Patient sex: F
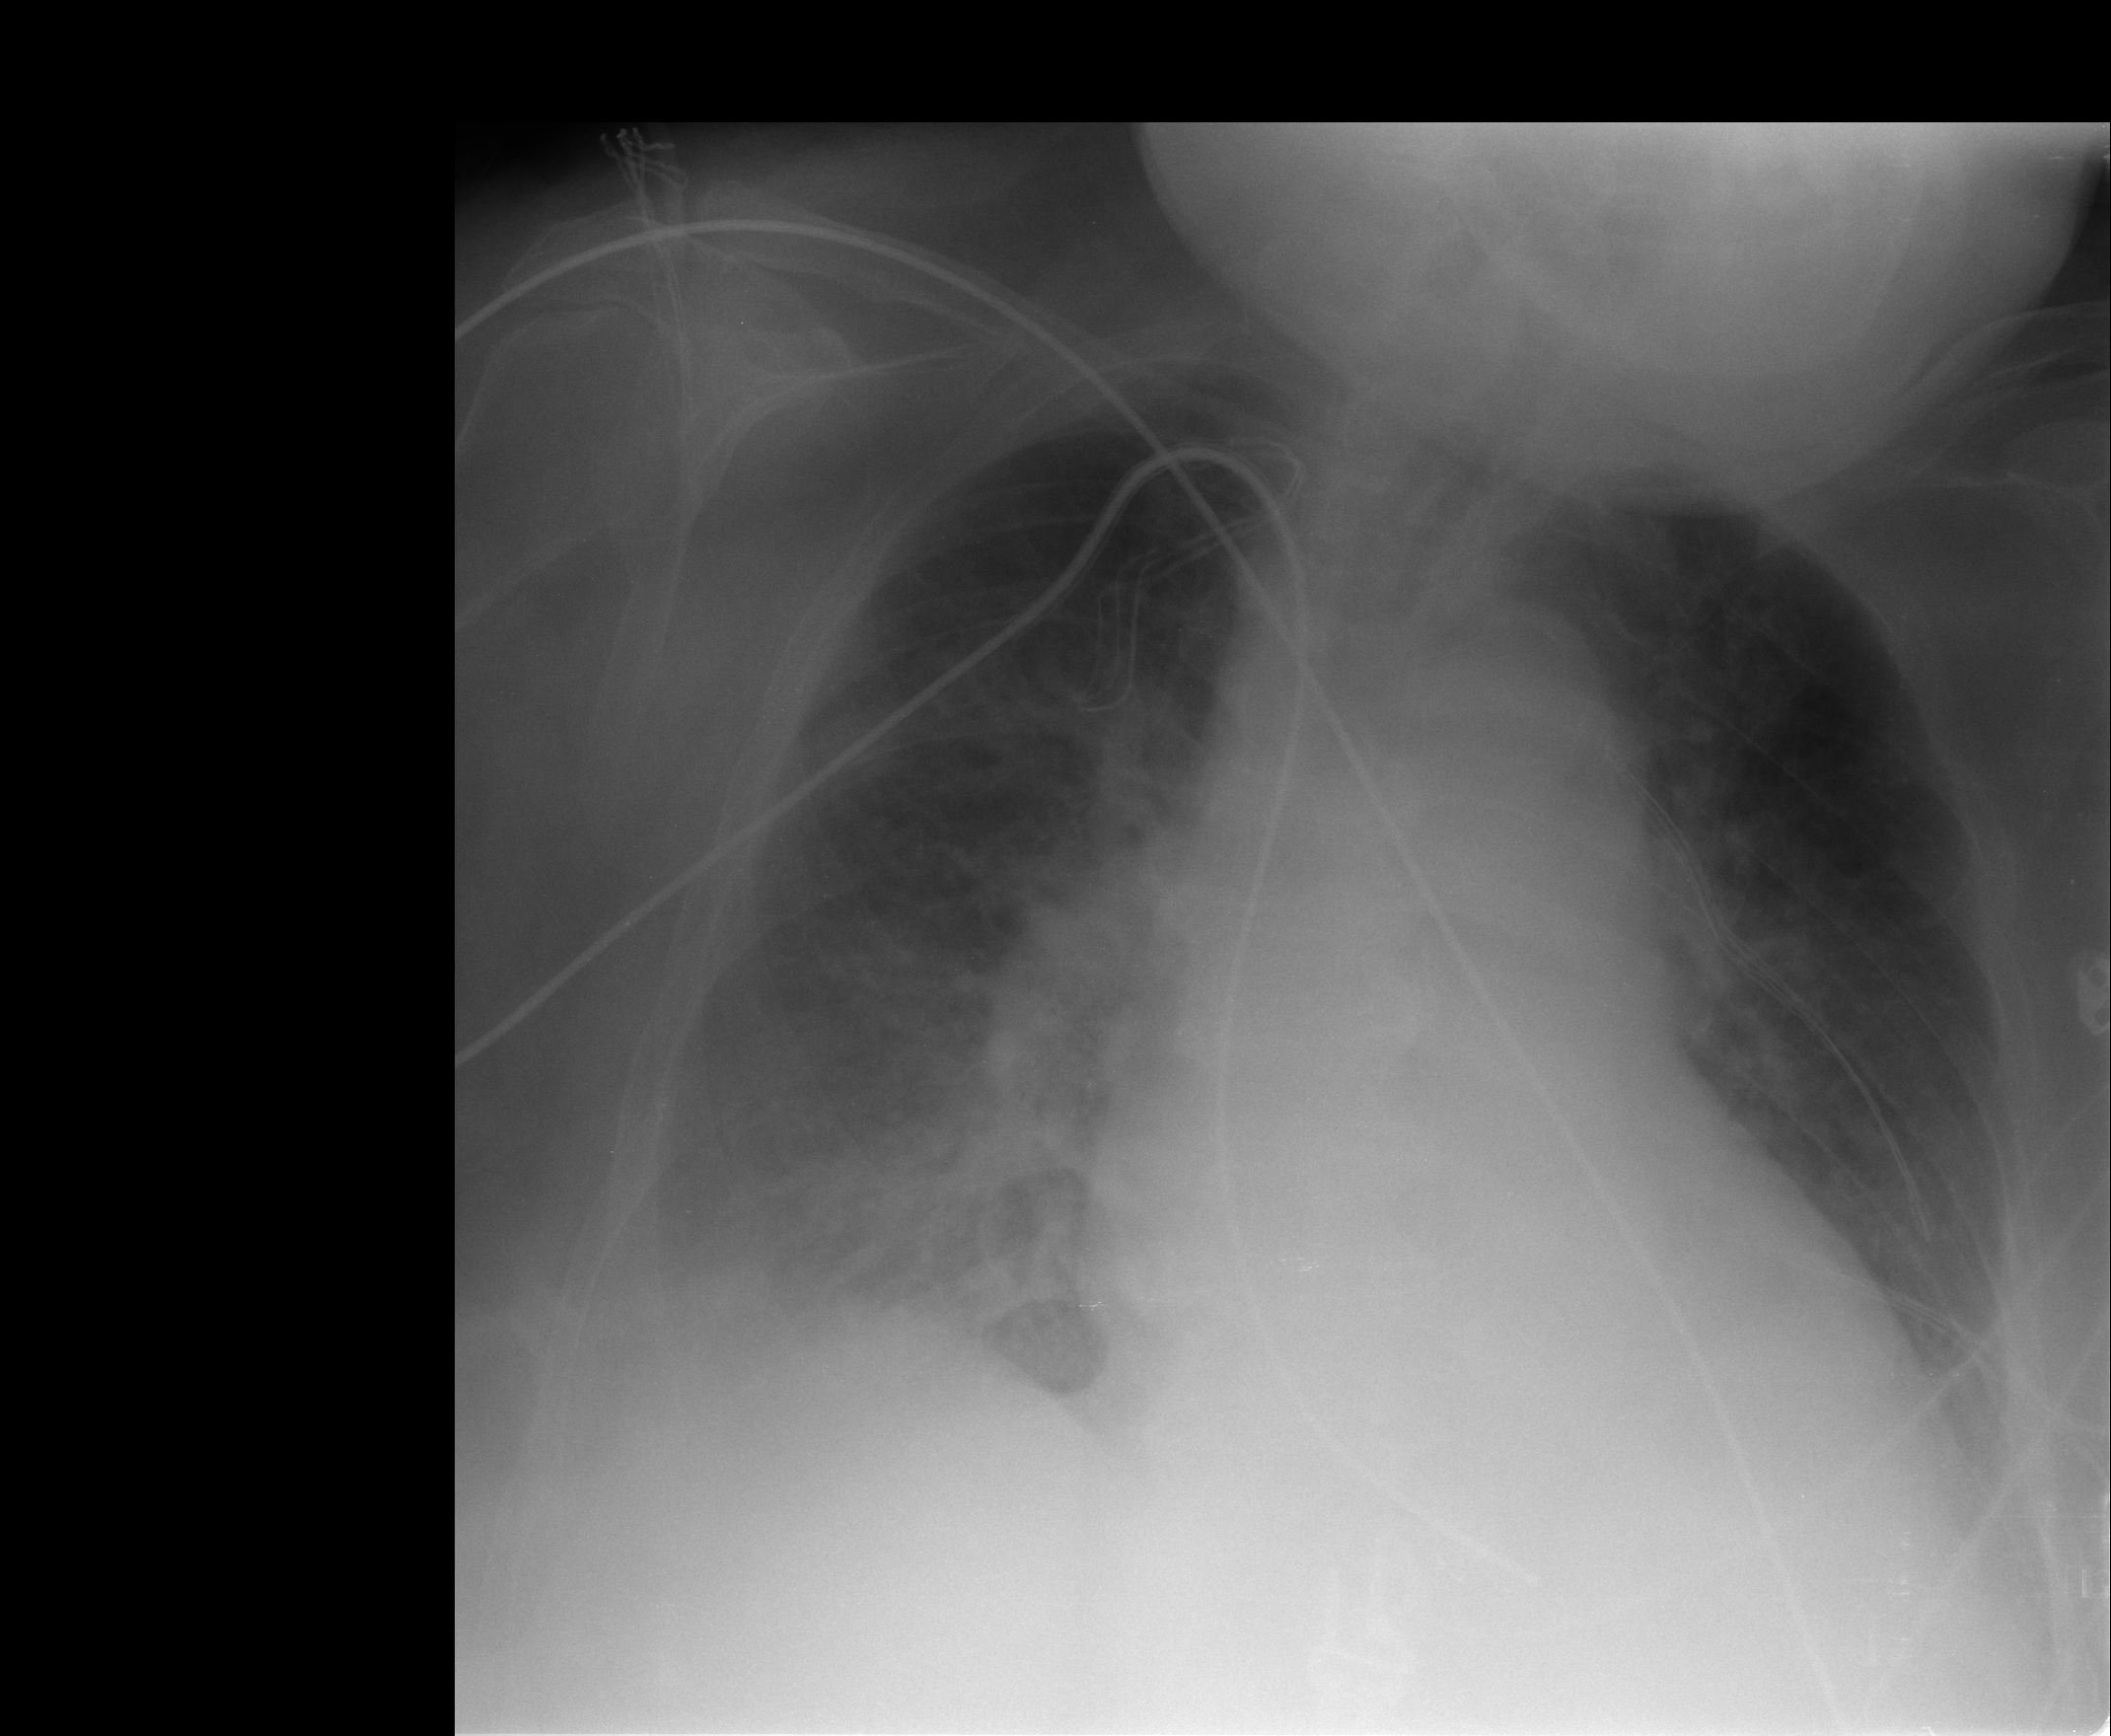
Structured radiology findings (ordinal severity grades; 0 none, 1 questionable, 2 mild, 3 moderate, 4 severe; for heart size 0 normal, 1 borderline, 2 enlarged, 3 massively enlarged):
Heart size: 2
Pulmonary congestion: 2
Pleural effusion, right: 2
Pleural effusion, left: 1
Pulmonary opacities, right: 0
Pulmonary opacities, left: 0
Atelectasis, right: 2
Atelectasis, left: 2